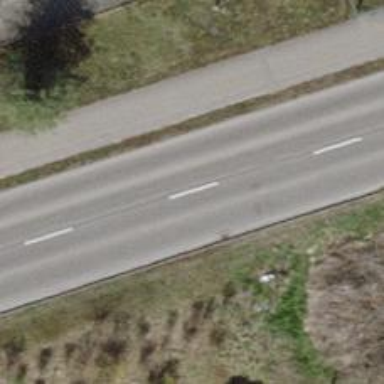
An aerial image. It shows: Secondary road with separate asphalt sidewalks and cycleway.